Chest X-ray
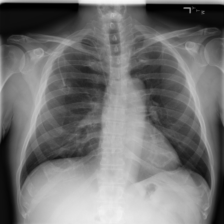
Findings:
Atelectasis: negative
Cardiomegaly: negative
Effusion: negative
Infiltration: positive
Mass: negative
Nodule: negative
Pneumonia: negative
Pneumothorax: negative
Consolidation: negative
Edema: negative
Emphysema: negative
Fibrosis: negative
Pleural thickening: negative
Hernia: negative